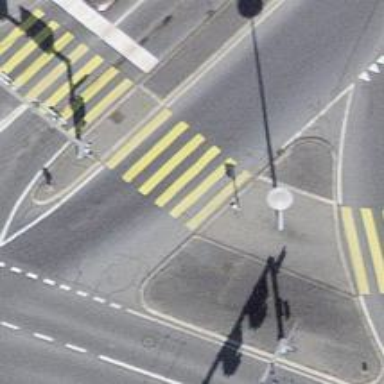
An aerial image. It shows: Traffic island located on footway.